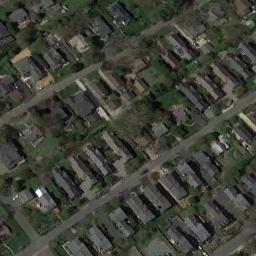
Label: dense_residential